Question: I'm plotting diet information using matplotlib, where the x-axis represents a range of dates, and the y-axis represents the number of calories consumed. Not too complicated that, but there is one snag: not all dates have calorie information, and it would make most sense to leave those out rather than do some sort of interpolation/smoothing.
I found several good examples of using numpy masks for such situations, but it seems I'm not getting something straight, as the code that I should produce the results I want doesn't change anything.
Have a look:
'calories_list_ma = np.ma.masked_where(calories_list == 0, calories_list)'
'plt.plot(datetimes_list, calories_list_ma, marker = 'x', color = 'r', ls = '-')'
Which produces this:
I just want there to be an unplotted gap in the line for 9-23.
And actually, I know my use of masked_where must be incorrect, because when I print calories_list_ma.mask, the result is 'False'. Not a list, as it should be, showing which values are masked/unmasked with True and False.
Can someone set me straight?
Thanks so much!
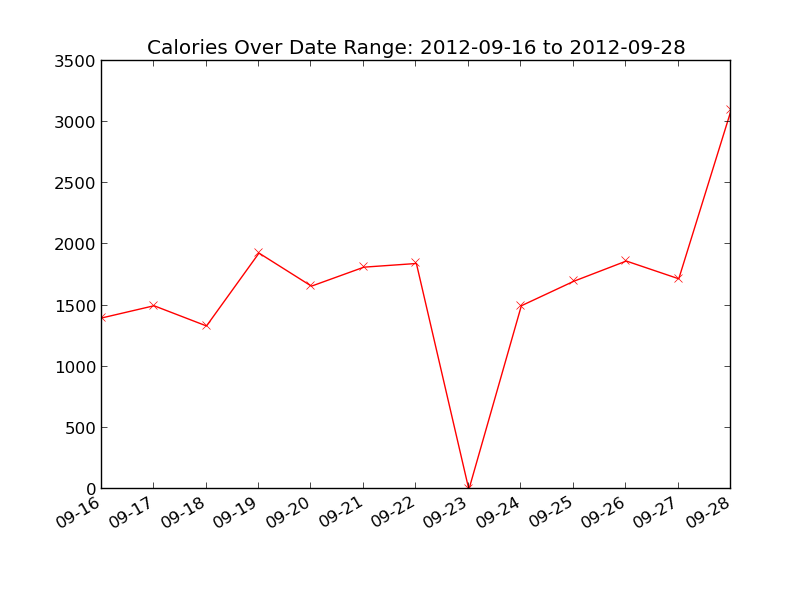
Answer: I'm guessing from the name that your 'calories_list' is a list. If it is a list 'calories_list == 0' will return one value, namely False, since the list does not equal the value 0. 'masked_where' will then dutifully set the mask to False, resulting in an unmasked copy of your list.
You need to do 'calories_list = np.array(calories_list)' first to make it into a numpy array. Unlike lists, numpy arrays have the "broadcasting" feature whereby 'calories_list == 0' compares each element individually to zero.